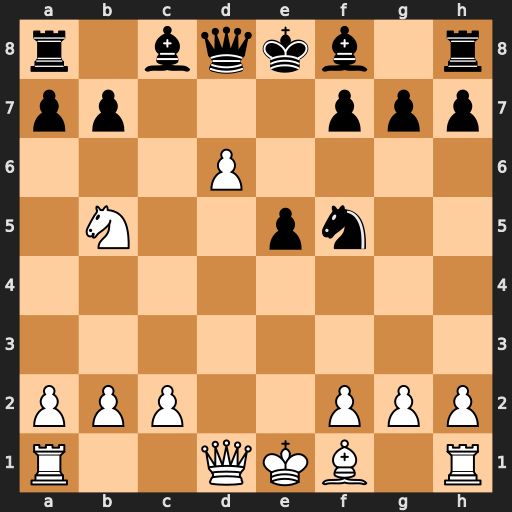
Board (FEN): r1bqkb1r/pp3ppp/3P4/1N2pn2/8/8/PPP2PPP/R2QKB1R
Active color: w
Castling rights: KQkq
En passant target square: -
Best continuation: Nc7+ Qxc7 dxc7